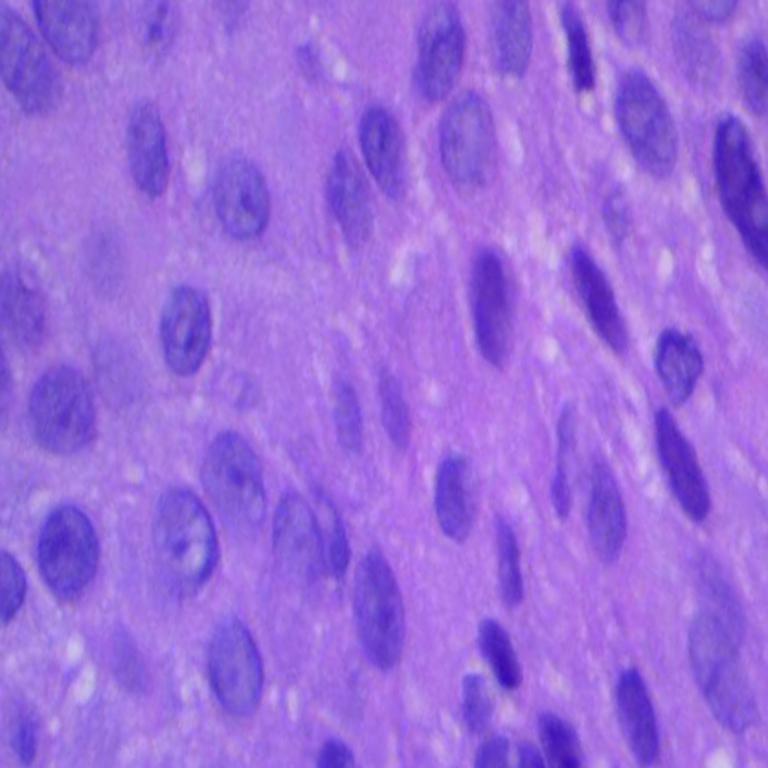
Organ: lung
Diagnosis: squamous carcinomas